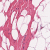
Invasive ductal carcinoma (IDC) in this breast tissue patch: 0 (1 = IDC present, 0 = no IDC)